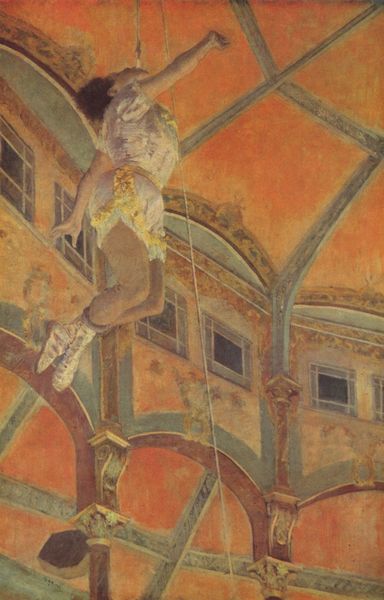
Titel: Miss Lala im Zirkus Fernando
Künstler: Edgar Degas
Standort: London
Institution: National Gallery
Schlagwörter: blau, gemälde, mann, weiß, gelb, grün, mädchen, ocker, bewegung, degas, fenster, frau, jahrhundertwende, kleid, orange, schwarz, säule, säulen, blick, dach, gürtel, rot, malerei, rock, tanz, arme, innenraum, kirche, gold, haare, kostüm, decke, innen, theater, tänzerin, locken, rosa, seide, fliegen, beine, sprung, bogen, perspektive, schuhe, violett, vorführung, kuppel, luft, seile, dekor, verzierung, arena, logen, momentaufnahme, gauguin, wände, höhe, palast, seil, schweben, rippen, künstler, zirkus, kapitell, manege, schloß, fresken, abflug, streben, show, tänzer, zelt, akrobatin, artist, artisten, artistin, kunststück, circus, akrobat, trapez, ausmalung, trikot, stiefeletten, salto, akrobation, hochseil, seiltänzerin, swoh, #weiss